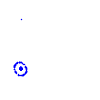
Particle: kaon